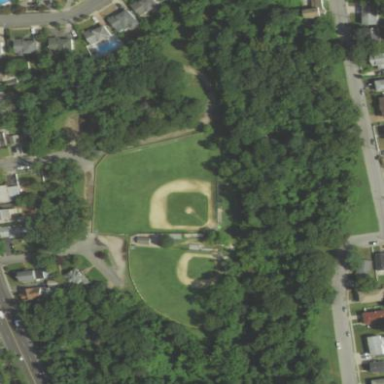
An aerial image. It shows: Baseball pitch for leisure and sports activities.